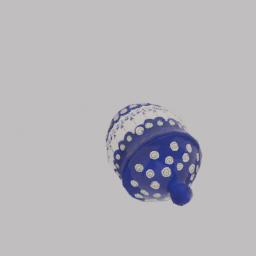
Label: decoration